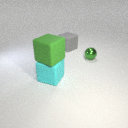
small green metal sphere in front of large gray rubber cube